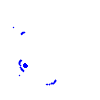
Particle: pion